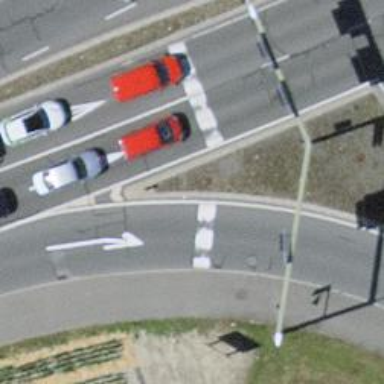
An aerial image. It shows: Road with traffic signals.